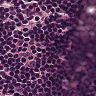
Metastatic tissue present: no